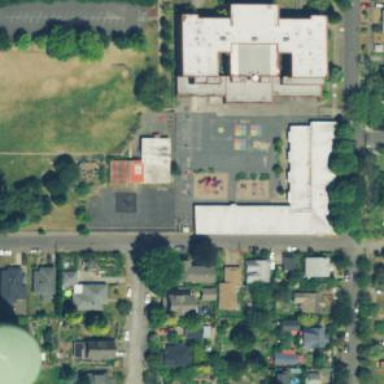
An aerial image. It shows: Schoolyard designated as leisure land.